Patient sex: F
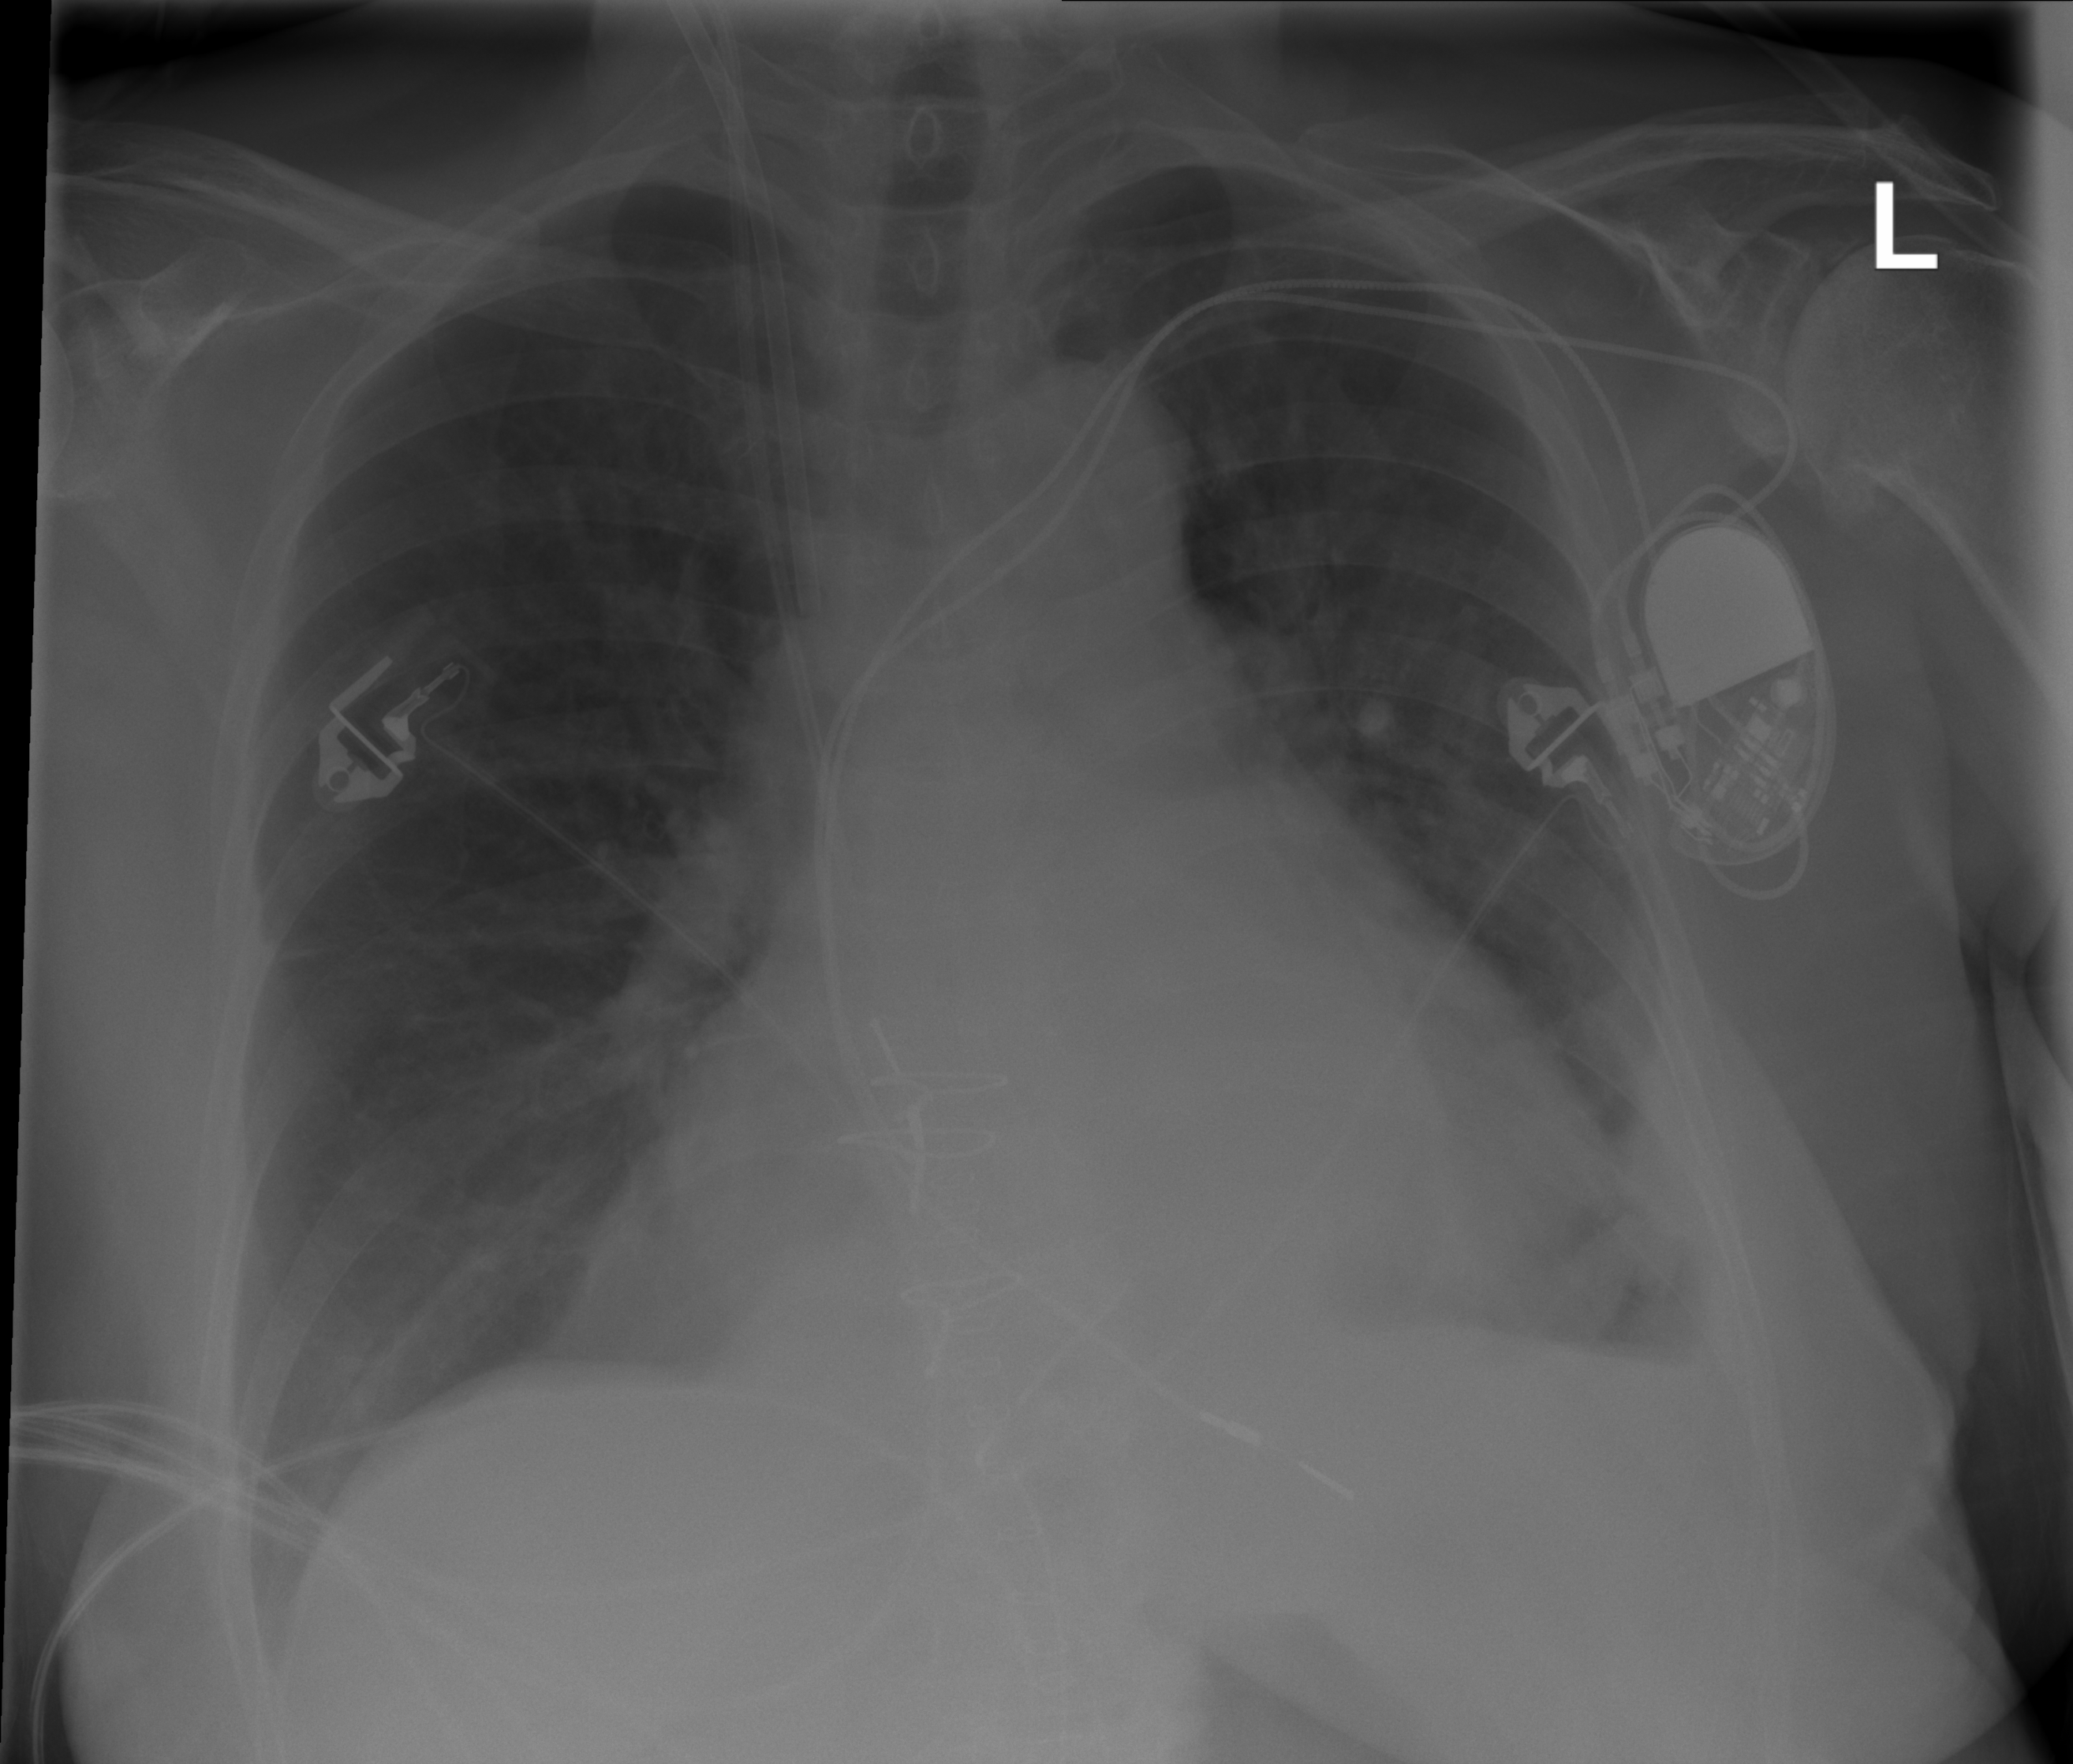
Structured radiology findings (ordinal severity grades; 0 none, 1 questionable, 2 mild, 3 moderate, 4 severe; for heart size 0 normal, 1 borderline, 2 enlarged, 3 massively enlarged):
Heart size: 2
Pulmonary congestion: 1
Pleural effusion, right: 0
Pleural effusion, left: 2
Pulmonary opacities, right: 0
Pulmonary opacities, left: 2
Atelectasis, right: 0
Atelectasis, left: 2